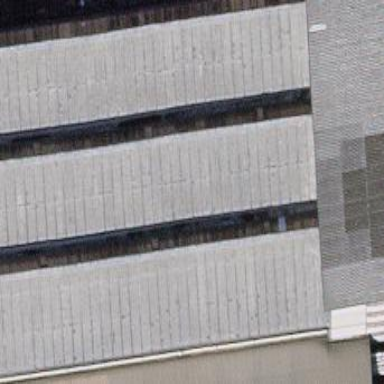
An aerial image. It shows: Industrial building.